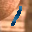
Label: 1